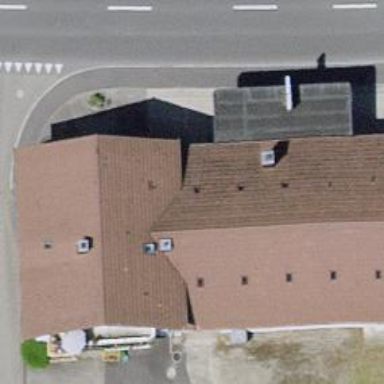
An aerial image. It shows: Residential building with fuel amenity.